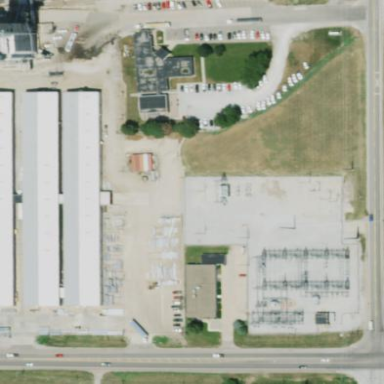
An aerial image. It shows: Substation surrounded by fence.